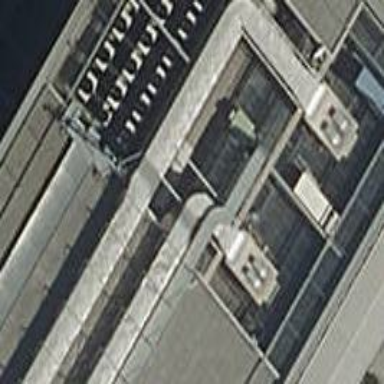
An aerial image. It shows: Part of building.